Question: I have a 'tableView' and 'viewController'. I need to add a photo with image picker(i already done that) and then I need to save it with a description as a new post in my tableView. What is the best way to do that?
I have already found an information how to add text as a new cell in 'tableView', but that is not i want to have.
Here is my code
'''
@IBAction func photoButton(_ sender: UIButton){
let vc = UIImagePickerController()
vc.sourceType = .photoLibrary //PHPpicker
vc.delegate = self
vc.allowsEditing = true
present(vc,animated: true)
}
@IBAction func saveButtonPressed(_ sender: UIButton){
}
'''
'''
extension NewPostScreenController : UIImagePickerControllerDelegate , UINavigationControllerDelegate {
func imagePickerController(_ picker: UIImagePickerController, didFinishPickingMediaWithInfo info: [UIImagePickerController.InfoKey : Any]) {
UIImagePickerController.InfoKey(rawValue: "")
if let image = info[UIImagePickerController.InfoKey(rawValue: "UIImagePickerControllerEditedImage")] as? UIImage {
ChangeImage.image = image
}
picker.dismiss(animated: true, completion: nil)
}
func imagePickerControllerDidCancel(_ picker: UIImagePickerController) {
picker.dismiss(animated: true, completion: nil)
}
}
'''
What should i add to 'saveButtonPressed'?

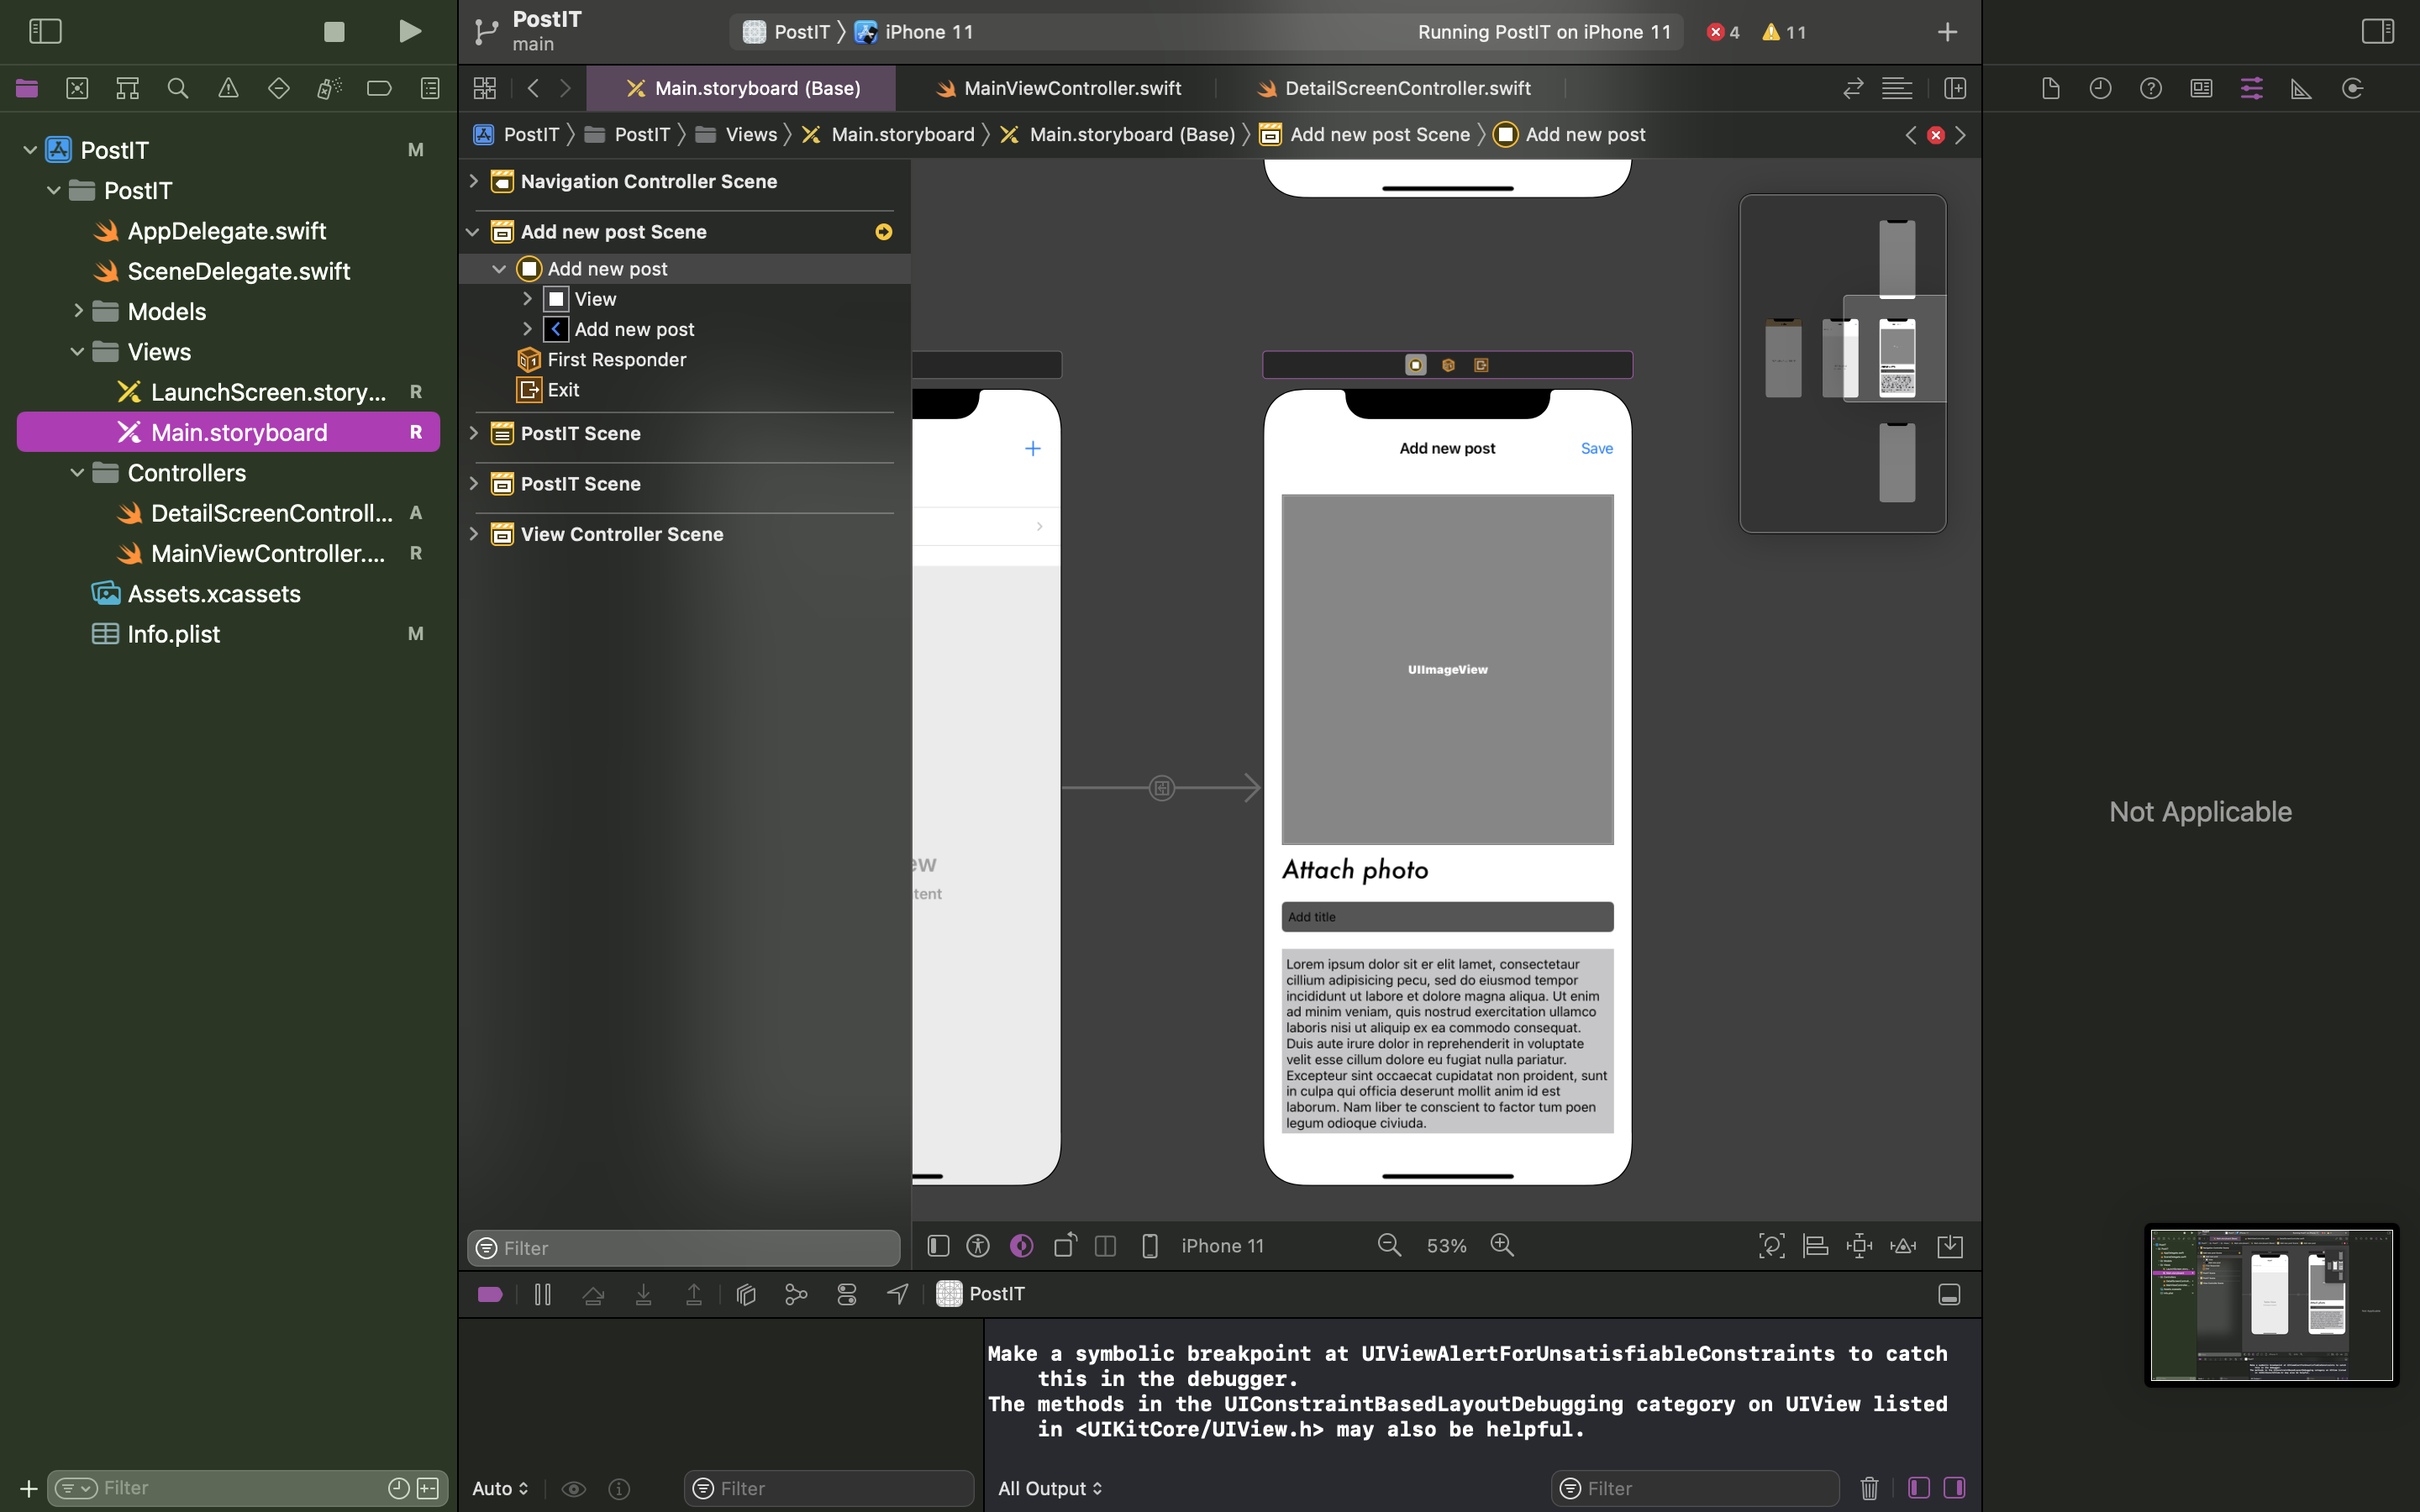
Answer: My advice is make sure you break down the problem into parts. Your solution is probably going to require at least these a few things:
1. You'll need a delegate/protocol method to signal back to the tableView that the UIPickerView got an image. You then need to pass that image back to the tableView somehow.
2. Inside the TableViewDataSource assigned to the tableView, you'll need to receive the signal and process it:
3. You'll probably want a subclass of UITableViewCell that includes a UIImageView subview or a UIImage property. There's a lot of ways to skin this but probably the simplest is working with a prototype cell in the storyboard and doing autolayout + connecting outlets. Other possibilities are creating a CocoaTouch class with accompanying xib and invoking that in your cellForRowAt function.
4. You need to set the UIImage in said custom UITableViewCell in cellForRowAt for the TableViewDelegate
5. When you receive the signal that a new image was received, you'll probably want to call tableView.reloadTable in the delegate function so it'll reload when user is done.